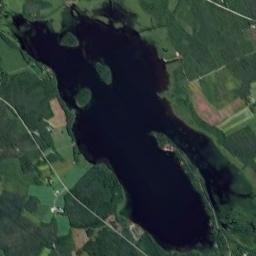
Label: lake